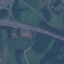
Land use / land cover class: Highway